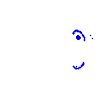
Particle: kaon